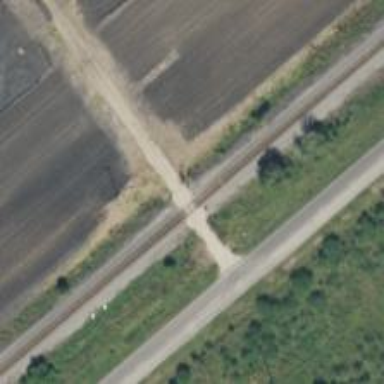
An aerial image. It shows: Railway level crossing.